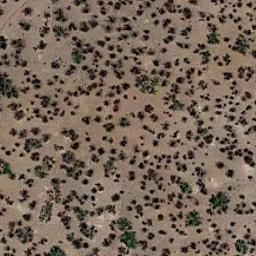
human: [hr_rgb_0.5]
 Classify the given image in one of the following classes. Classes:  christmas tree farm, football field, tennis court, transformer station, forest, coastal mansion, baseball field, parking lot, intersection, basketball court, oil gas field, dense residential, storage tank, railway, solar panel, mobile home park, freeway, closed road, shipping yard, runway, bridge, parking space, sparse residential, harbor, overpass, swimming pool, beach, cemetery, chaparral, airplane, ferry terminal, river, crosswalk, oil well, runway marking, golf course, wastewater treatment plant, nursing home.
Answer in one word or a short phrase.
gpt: chaparral